Question: I have a markdown document with lots of equations (mathjax I think) which renders fine with the application Marked 2. When I try to convert it to pdf with pandoc to create the bibliography, I get an error.
For example, with
'''
\[ \mu_{s,h,d,y} = \left\{
egin{array}{1 1}
\omega_{s,h,d,y} + \delta_{s}(t_{s,h,d-1,y} - \omega_{s,h,d-1,y}) & \quad ext{for $t_{s,h,d-1,y}$ is real} \
\omega_{s,h,d,y} & \quad ext{for $t_{s,h,d-1,y}$ is not real}
\end{array}
ight.
\]
'''
It looks like

However, when I run
'''
pandoc -H format.sty -V fontsize=12pt --bibliography northeast_temperature_refs.bib --csl=american-geophysical-union.csl northeast_temperature_ms2.md -o northeast_temperature_ms.pdf --mathjax
'''
with or without '--mathjax' I get the following error
'''
! Missing $ inserted.
<inserted text>
$
l.268 extbackslash{}{[} \mu
pandoc: Error producing PDF from TeX source
'''
If I try to use '$$' instead of '\[' like:
'''
$$
\mu_{s,h,d,y} = \left\{
egin{array}
\omega_{s,h,d,y} + \delta_{s}(t_{s,h,d-1,y} - \omega_{s,h,d-1,y}) & \quad ext{for $$t_{s,h,d-1,y}$$ is real} \
\omega_{s,h,d,y} & \quad ext{for $$t_{s,h,d-1,y}$$ is not real}
\end{array}
ight.
$$
'''
I get the following error:
'''
! LaTeX Error: Illegal character in array arg.
See the LaTeX manual or LaTeX Companion for explanation.
Type H <return> for immediate help.
...
l.278 egin{array}{1 1}
pandoc: Error producing PDF from TeX source
'''
This is my first time ever trying to write equations outside a canned program so any help would be appreciated. I thought I was doing such a good job when I did quick checks with Marked but apparently it doesn't work with pandoc the way I have it.
I am on a Mac with Yosemite and have MacTex installed.
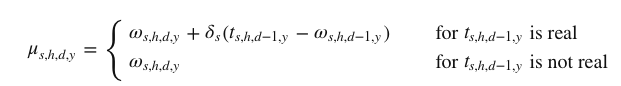
Answer: I think that pandoc doesn't cover the array command, as your command doesn't work for me in an IPython notebook. However, replacing the array command with a 'cases' statement does work for me:
'''
\[ \mu_{s,h,d,y} = egin{cases}
\omega_{s,h,d,y} + \delta_{s}(t_{s,h,d-1,y} - \omega_{s,h,d-1,y}) & \quad ext{for $t_{s,h,d-1,y}$ is real} \
\omega_{s,h,d,y} & \quad ext{for $t_{s,h,d-1,y}$ is not real}
\end{cases}
\]
'''